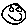
Label: smiley face